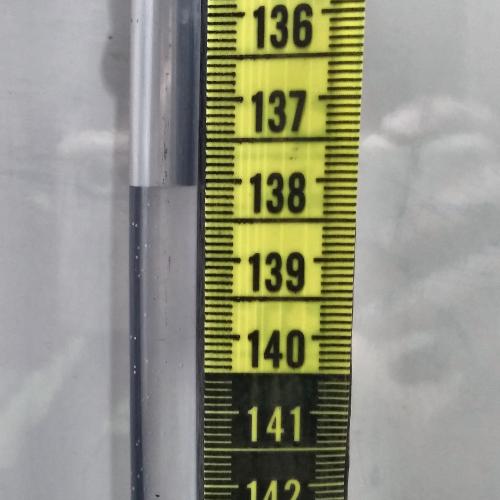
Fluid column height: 138.1 cm